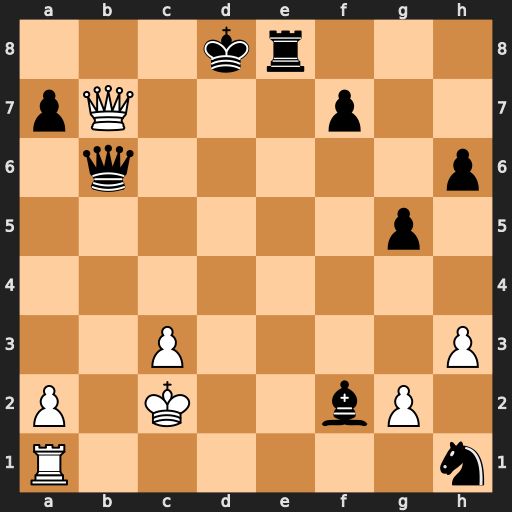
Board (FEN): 3kr3/pQ3p2/1q5p/6p1/8/2P4P/P1K2bP1/R6n
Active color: w
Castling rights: -
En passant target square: -
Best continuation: Rd1+ Bd4 Rxd4+ Qxd4 cxd4